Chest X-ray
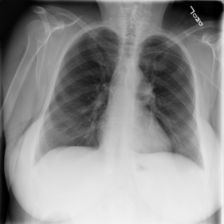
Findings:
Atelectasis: negative
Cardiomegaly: negative
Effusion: negative
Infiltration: positive
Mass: positive
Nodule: negative
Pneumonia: negative
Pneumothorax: negative
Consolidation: negative
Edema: negative
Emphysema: negative
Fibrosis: negative
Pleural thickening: negative
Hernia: negative